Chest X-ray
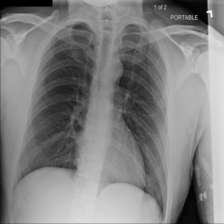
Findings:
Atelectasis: negative
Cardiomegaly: negative
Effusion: negative
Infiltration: negative
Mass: negative
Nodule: negative
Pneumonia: negative
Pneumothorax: negative
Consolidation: negative
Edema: negative
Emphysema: negative
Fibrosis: negative
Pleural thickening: negative
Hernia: negative